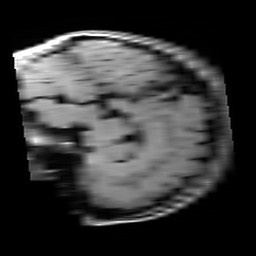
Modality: T1w
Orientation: sagittal
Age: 22
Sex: female
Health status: healthy
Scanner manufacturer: siemens
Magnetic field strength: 3 T
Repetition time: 4.1 s
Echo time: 0.0085 s